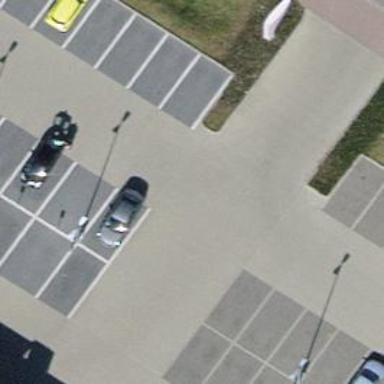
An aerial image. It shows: Service road with paving stones.